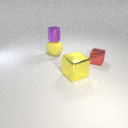
small purple metal cylinder above large yellow rubber sphere